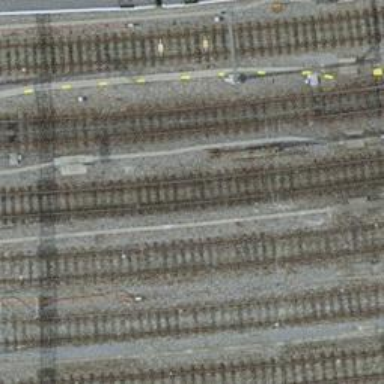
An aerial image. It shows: Single-track railway with electrified contact lines.